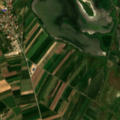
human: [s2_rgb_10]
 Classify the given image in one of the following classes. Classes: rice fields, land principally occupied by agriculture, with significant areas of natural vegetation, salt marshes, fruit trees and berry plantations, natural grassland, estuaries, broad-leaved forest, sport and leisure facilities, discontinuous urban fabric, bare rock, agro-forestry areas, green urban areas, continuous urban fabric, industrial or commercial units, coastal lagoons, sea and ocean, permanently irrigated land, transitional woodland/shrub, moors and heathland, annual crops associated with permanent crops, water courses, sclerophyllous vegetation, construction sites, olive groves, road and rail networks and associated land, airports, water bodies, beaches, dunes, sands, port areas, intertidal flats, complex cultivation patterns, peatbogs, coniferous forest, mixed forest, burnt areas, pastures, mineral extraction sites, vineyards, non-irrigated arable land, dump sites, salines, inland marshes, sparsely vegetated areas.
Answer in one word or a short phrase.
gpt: discontinuous urban fabric, non-irrigated arable land, complex cultivation patterns, water bodies